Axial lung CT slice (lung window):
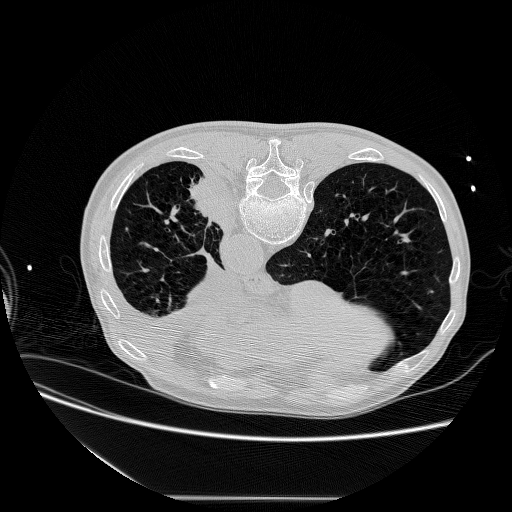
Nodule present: no